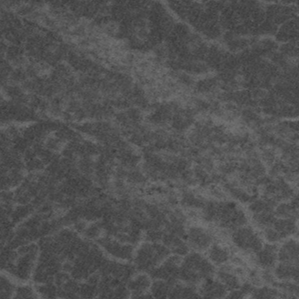
Label: frost